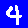
Digit: 4